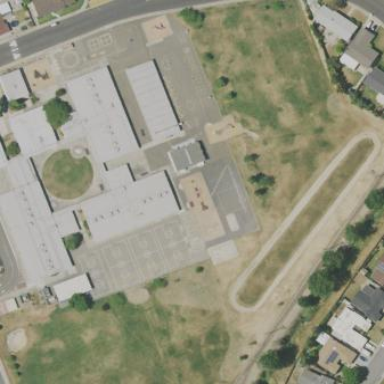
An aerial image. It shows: School.